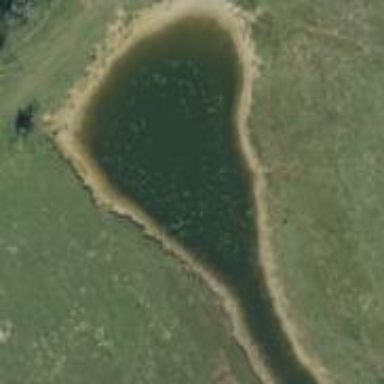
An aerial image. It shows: Reservoir of water.